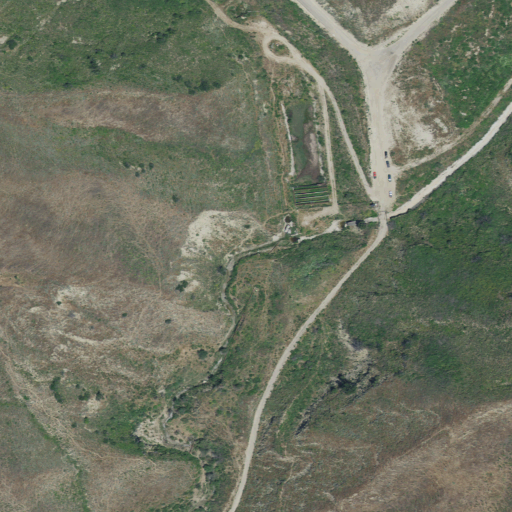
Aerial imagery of valley in California named East Fork Hall Canyon containing shrub, grassland, and woody wetlands